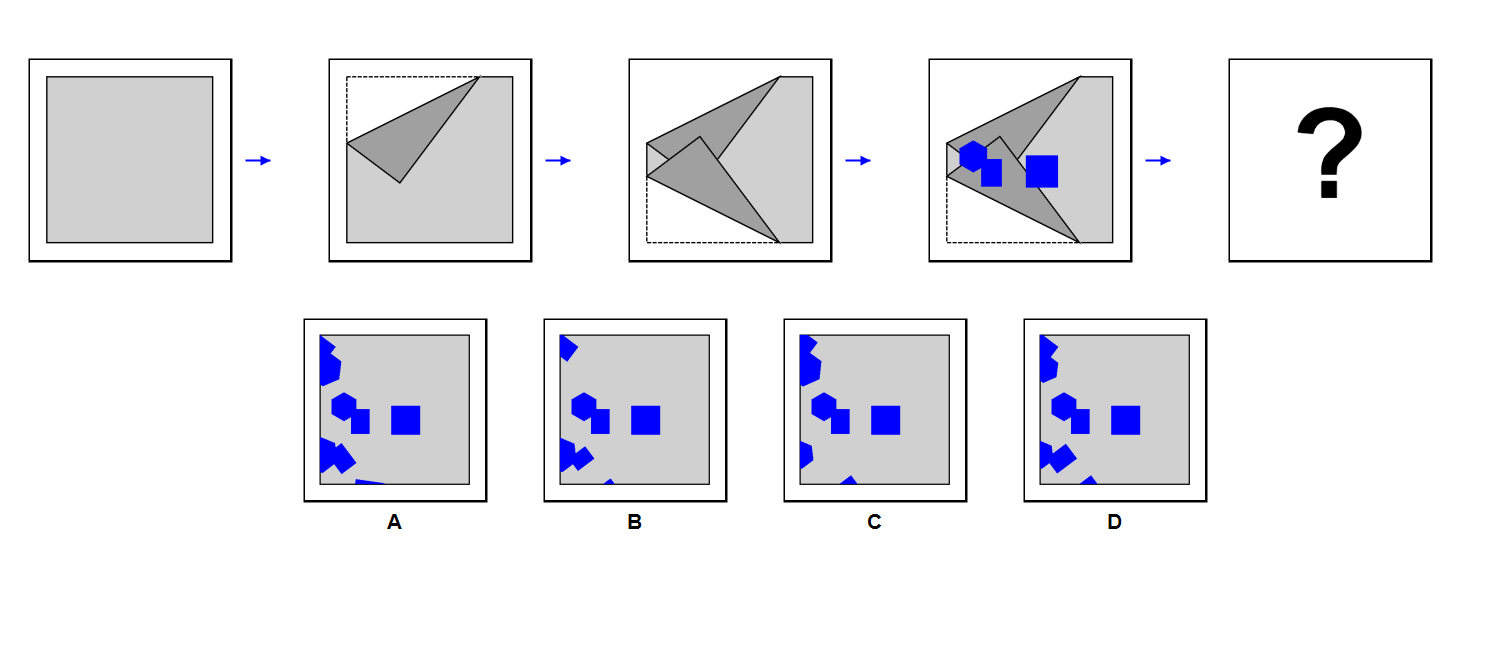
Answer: D